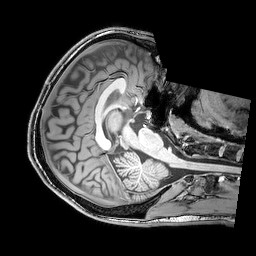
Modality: T1w
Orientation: axial
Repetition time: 0.00828 s
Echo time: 0.00388 s